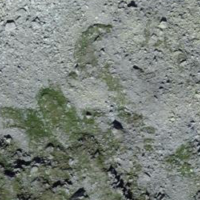
EUNIS habitat code: 31
Species observed at this site:
Rupicapra rupicapra